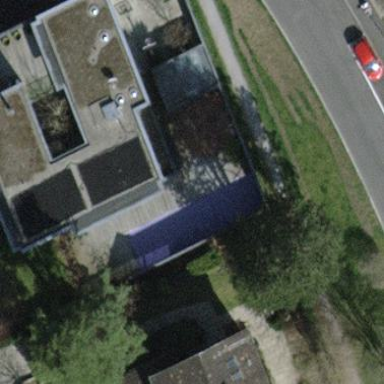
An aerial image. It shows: Building with flat roof.